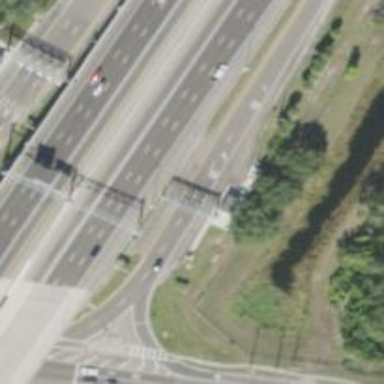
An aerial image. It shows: Toll gantry on the road.